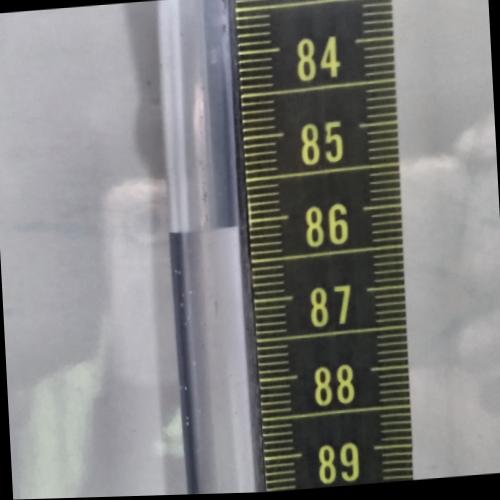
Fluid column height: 86.0 cm